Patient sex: M
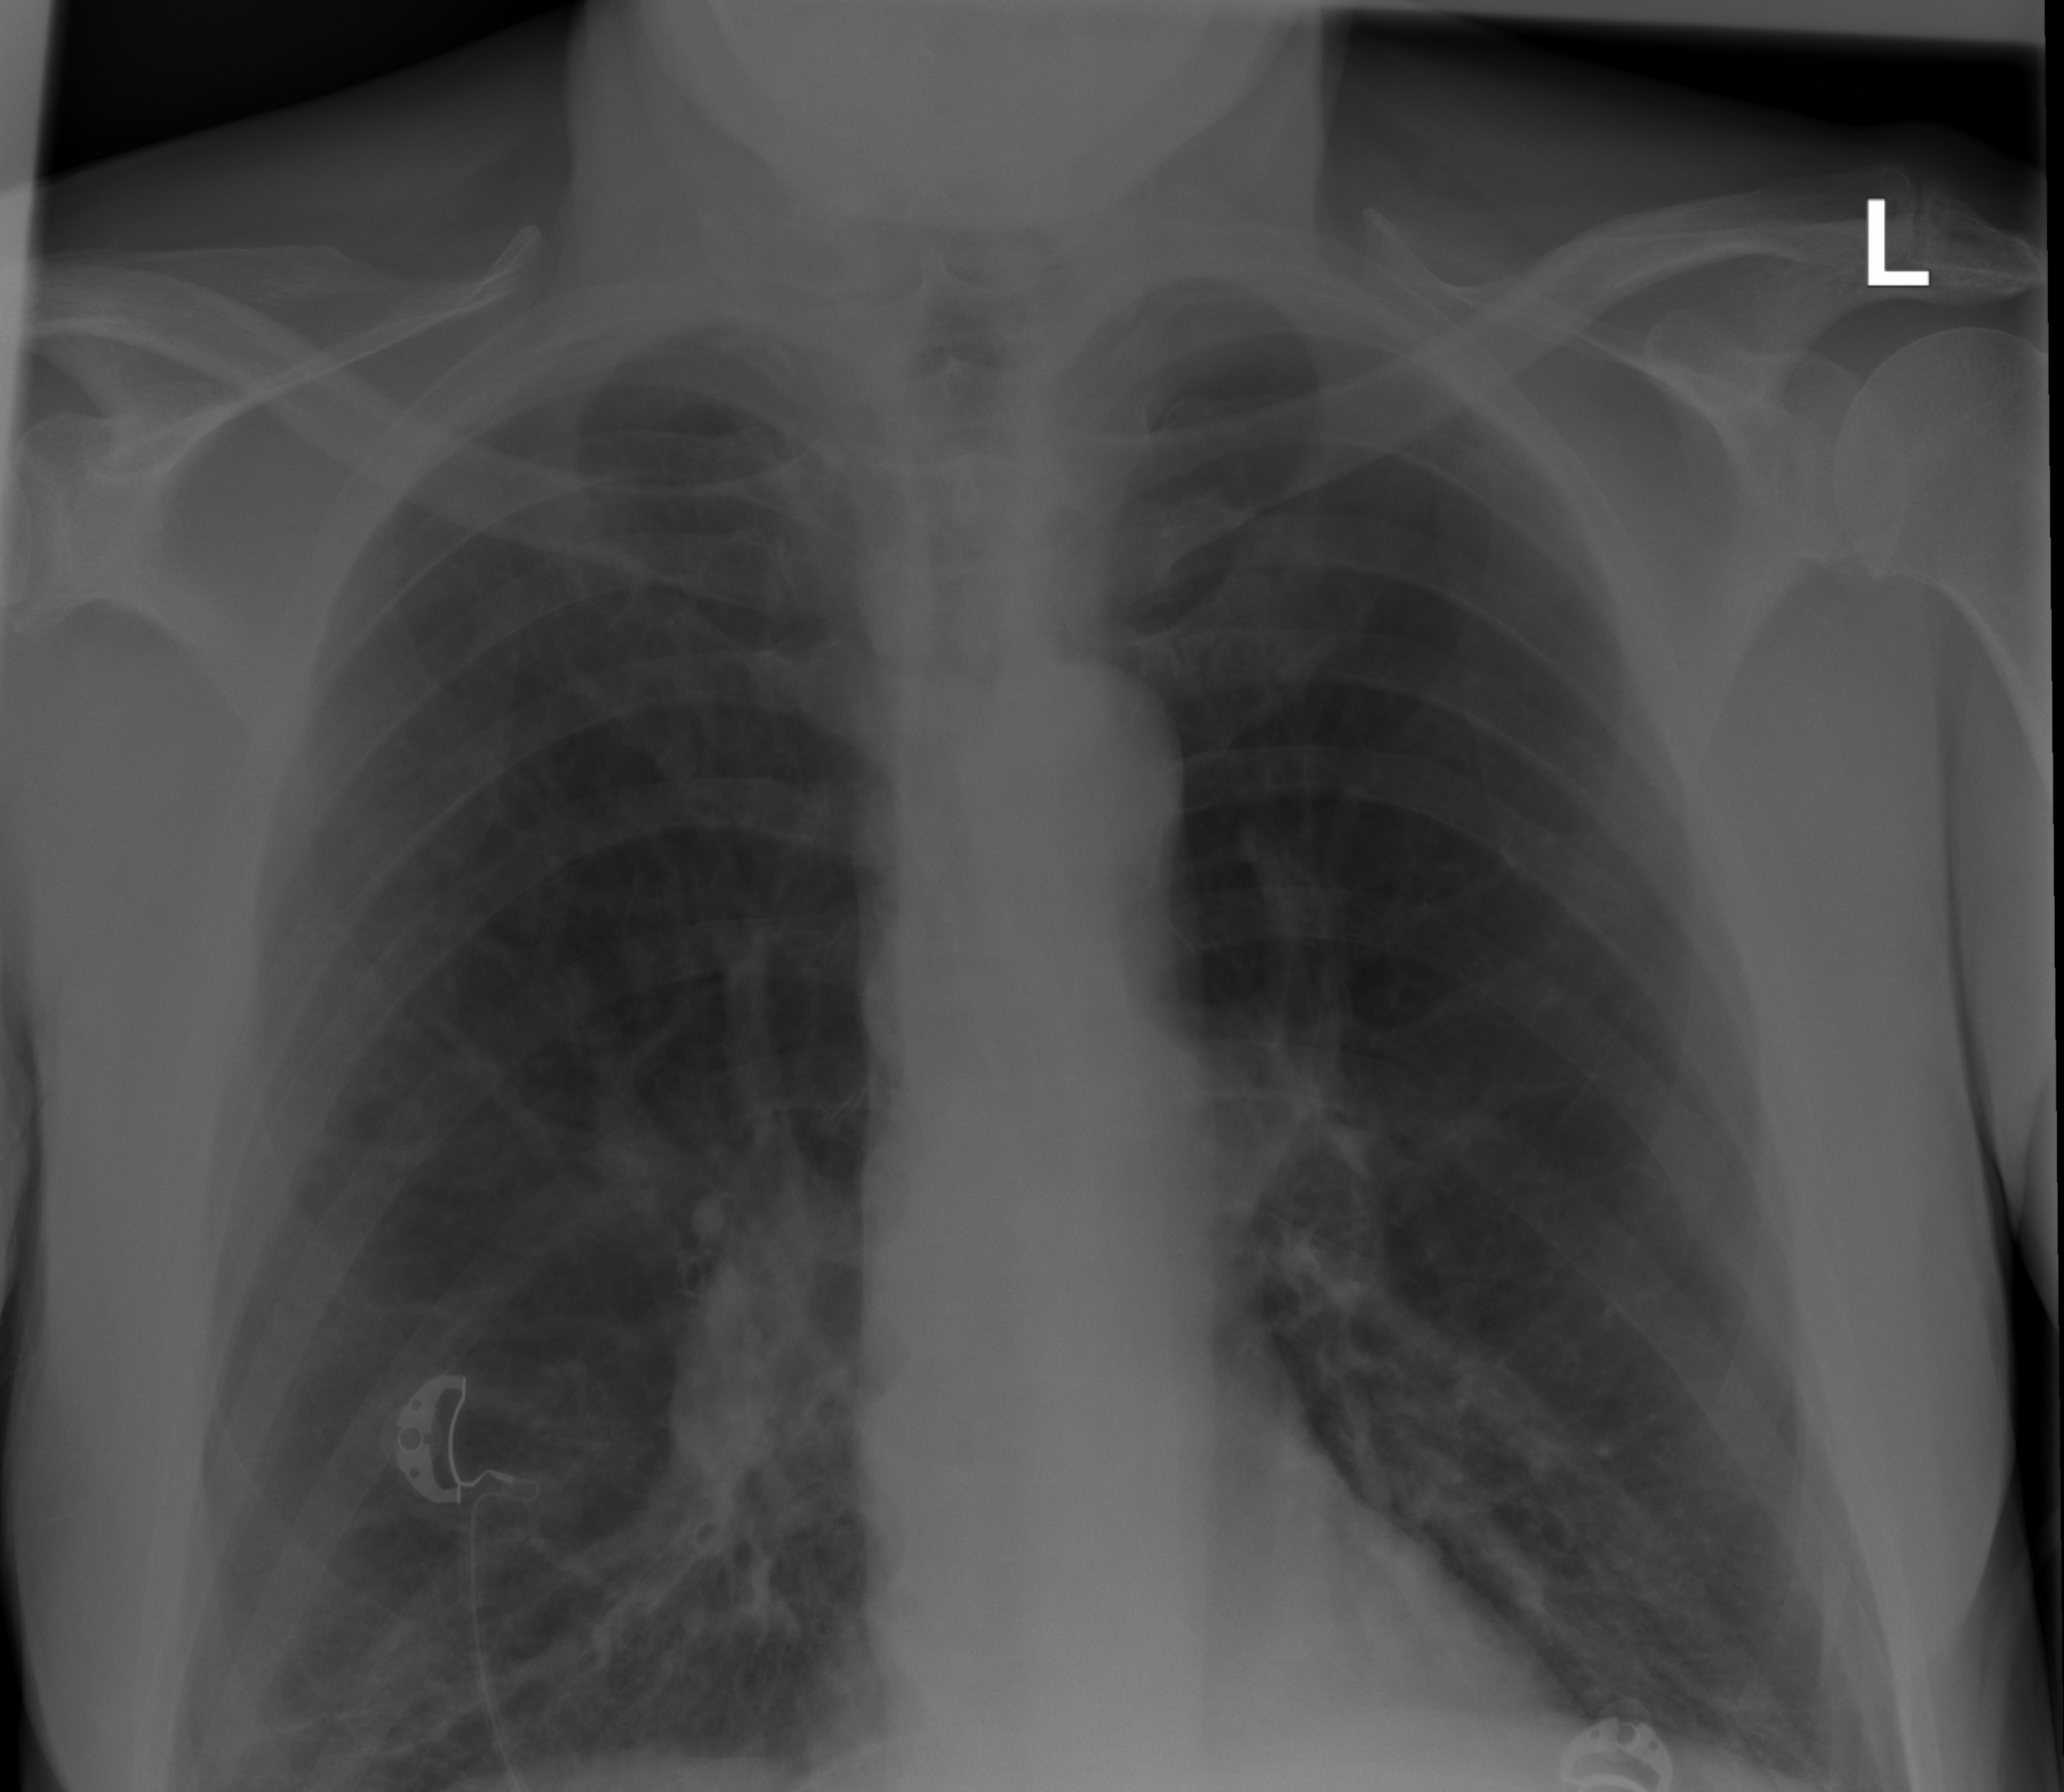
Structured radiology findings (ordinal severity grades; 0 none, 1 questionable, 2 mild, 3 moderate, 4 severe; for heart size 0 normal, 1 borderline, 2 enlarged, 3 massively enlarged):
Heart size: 0
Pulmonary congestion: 0
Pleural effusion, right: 0
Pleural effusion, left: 0
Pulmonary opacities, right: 0
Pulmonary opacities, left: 0
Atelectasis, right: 2
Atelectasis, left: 2